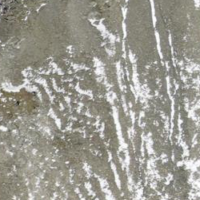
EUNIS habitat code: 48
Species observed at this site:
Armeria alpina